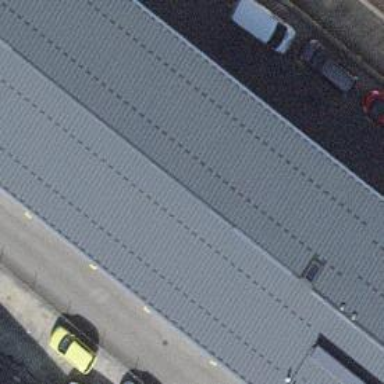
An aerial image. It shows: Industrial building.